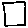
Label: square